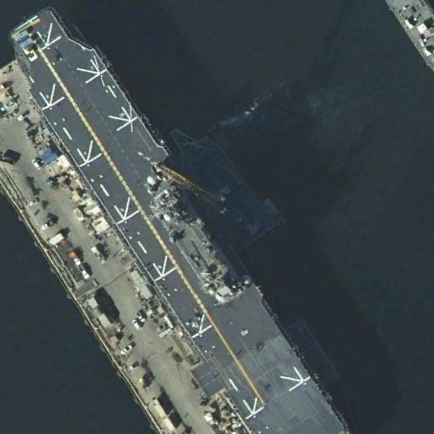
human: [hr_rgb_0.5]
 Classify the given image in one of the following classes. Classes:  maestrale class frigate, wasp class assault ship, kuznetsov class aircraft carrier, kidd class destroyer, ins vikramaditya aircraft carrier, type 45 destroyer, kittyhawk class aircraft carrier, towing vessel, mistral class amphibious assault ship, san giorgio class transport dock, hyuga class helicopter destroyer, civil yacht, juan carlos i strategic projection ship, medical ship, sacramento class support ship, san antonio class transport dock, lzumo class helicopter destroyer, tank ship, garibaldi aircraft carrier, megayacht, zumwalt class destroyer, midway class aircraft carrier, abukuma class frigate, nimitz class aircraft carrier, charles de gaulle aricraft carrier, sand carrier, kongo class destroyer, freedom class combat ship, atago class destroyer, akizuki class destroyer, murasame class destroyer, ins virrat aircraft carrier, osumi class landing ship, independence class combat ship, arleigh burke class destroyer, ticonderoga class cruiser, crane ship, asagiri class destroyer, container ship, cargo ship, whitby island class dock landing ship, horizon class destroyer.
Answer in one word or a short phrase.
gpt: Wasp class assault ship